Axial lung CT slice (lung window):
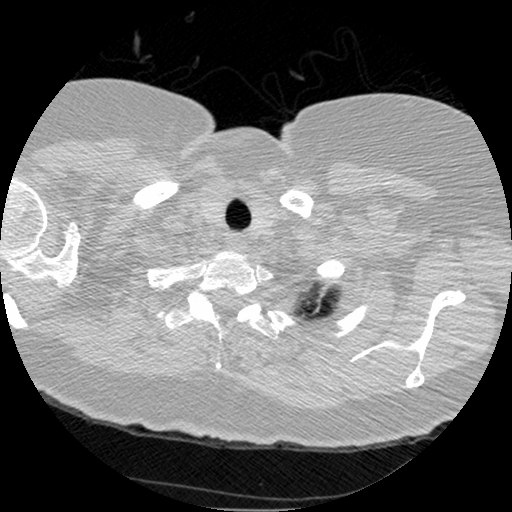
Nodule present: no